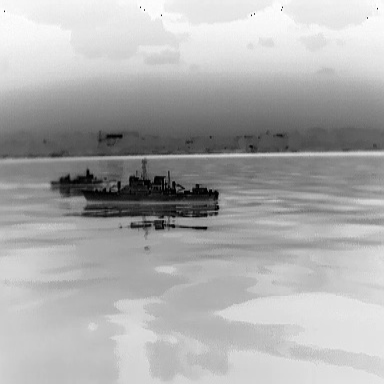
There are two warships in the infrared image.